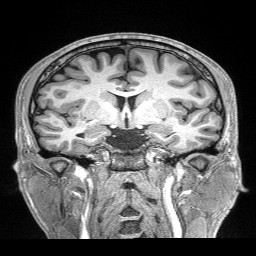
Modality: T1w
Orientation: sagittal